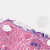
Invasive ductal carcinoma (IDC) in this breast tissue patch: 0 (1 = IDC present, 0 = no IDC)